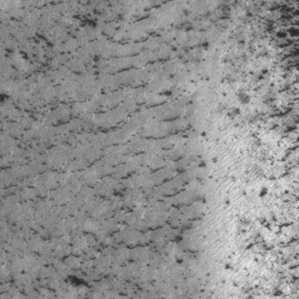
Label: frost